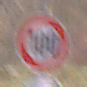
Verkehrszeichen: Geschwindigkeit100
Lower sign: EndeUeberholverbot
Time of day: Midday
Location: Outdoor (Nature)
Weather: Overcast
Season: Autumn
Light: Natural